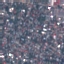
Land use / land cover: Residential